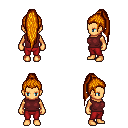
a pixel art fantasy rpg character, female body template, human, tanned skin, maroon sleeveless shirt, red pants, dark blonde extra-long topknot hairstyle, four views (front, back, left, right), 2x2 character sprite sheet, small pixel art, hard edges, no anti-aliasing